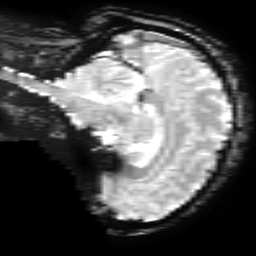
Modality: T2starw
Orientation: sagittal
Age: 23
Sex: female
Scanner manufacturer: ge
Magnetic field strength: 3 T
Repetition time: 0.65 s
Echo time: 0.02 s